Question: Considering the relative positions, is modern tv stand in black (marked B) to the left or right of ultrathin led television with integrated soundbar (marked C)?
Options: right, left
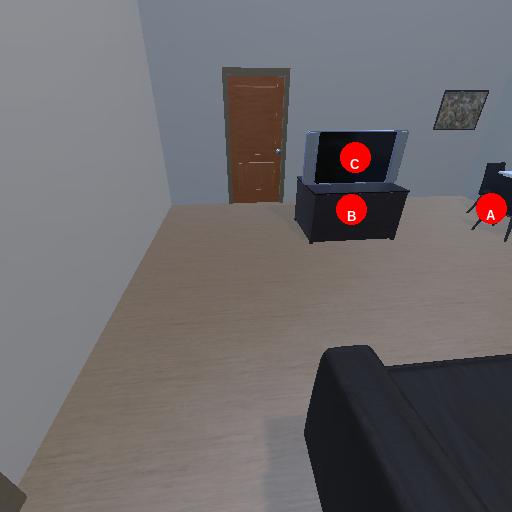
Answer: right